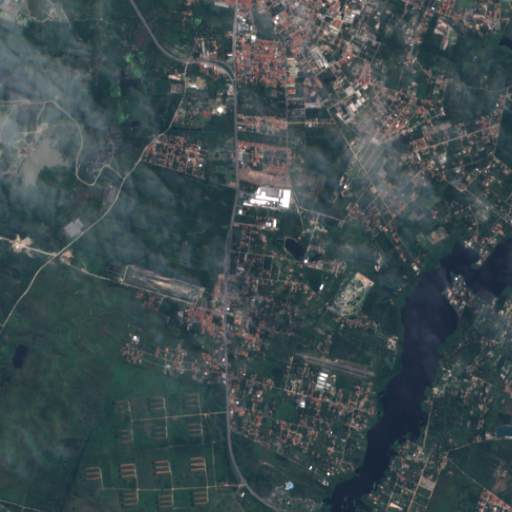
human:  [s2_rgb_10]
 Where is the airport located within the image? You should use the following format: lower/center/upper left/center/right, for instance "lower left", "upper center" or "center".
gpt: The airport is located in the lower right of the image.
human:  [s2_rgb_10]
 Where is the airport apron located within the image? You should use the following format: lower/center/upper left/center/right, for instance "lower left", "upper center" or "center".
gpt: The airport apron is located in the lower center of the image.
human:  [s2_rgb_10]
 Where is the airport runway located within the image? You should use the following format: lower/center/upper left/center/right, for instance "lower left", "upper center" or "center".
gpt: The airport runway is located in the lower right of the image.
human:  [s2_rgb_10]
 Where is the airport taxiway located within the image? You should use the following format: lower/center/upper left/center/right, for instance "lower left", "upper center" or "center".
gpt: The airport taxiway is located in the lower right of the image.
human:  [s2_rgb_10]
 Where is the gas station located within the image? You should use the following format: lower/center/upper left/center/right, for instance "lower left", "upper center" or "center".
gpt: The gas station is located in the upper center of the image.
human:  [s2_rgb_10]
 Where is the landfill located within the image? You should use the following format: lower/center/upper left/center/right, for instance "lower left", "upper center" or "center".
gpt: The landfill is located in the center left of the image.
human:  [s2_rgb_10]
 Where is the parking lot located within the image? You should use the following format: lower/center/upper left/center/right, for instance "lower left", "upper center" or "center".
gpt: The parking lot is located in the lower right of the image.
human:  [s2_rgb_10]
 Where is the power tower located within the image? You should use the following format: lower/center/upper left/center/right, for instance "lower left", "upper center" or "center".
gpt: The power tower is located in the center left of the image.
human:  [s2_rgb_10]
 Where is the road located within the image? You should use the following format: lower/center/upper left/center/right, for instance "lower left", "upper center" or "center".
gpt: There is no road in the image.